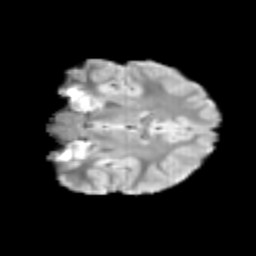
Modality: T2w
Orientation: coronal
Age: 9
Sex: female
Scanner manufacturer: siemens
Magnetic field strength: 3 T
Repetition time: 3.8 s
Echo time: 0.07 s